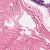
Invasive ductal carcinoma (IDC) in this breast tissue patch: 0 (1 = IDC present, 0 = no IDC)